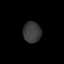
Tissue: prostate
Cell type: B cells
Senescence score: 0.2908
Nuclear area (px): 366
Mean DAPI intensity: 58.224